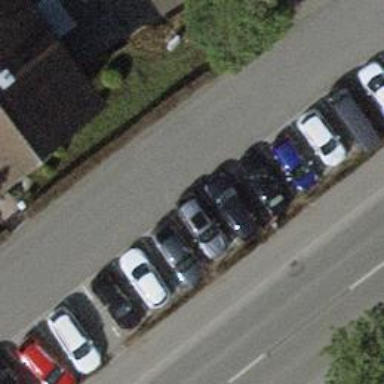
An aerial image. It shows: Parking area with asphalt surface.